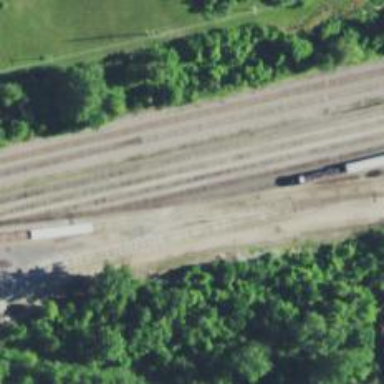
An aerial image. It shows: Railway yard in service.